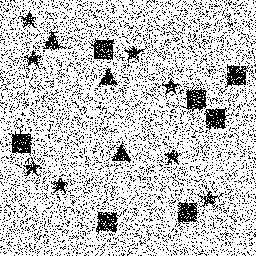
Squares: 7
Triangles: 3
Stars: 8
Total shapes: 18